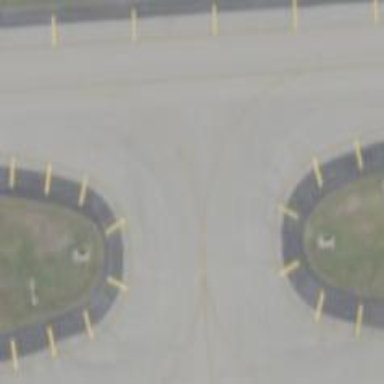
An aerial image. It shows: View of taxiway at the airport.